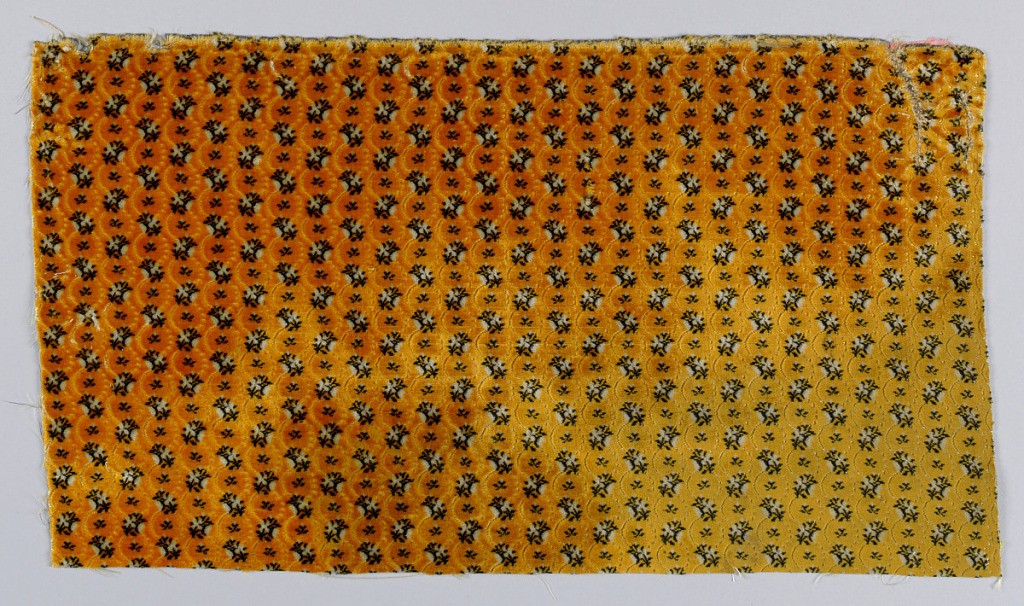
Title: Fragment
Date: late 18th century
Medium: silk Technique: cut supplementary warp pile (velvet) in a woven foundation
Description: Orange cut velvet fragment with a design of circles intersected by black and white floral sprigs. Each circle contains a smaller sprig.